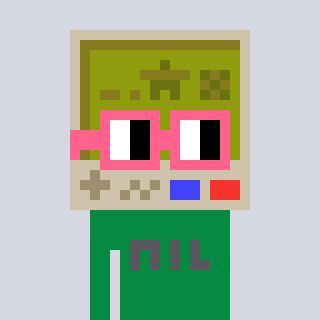
a pixel art character with square pink glasses, a gameboy-shaped head and a green-colored body on a cool background